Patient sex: F
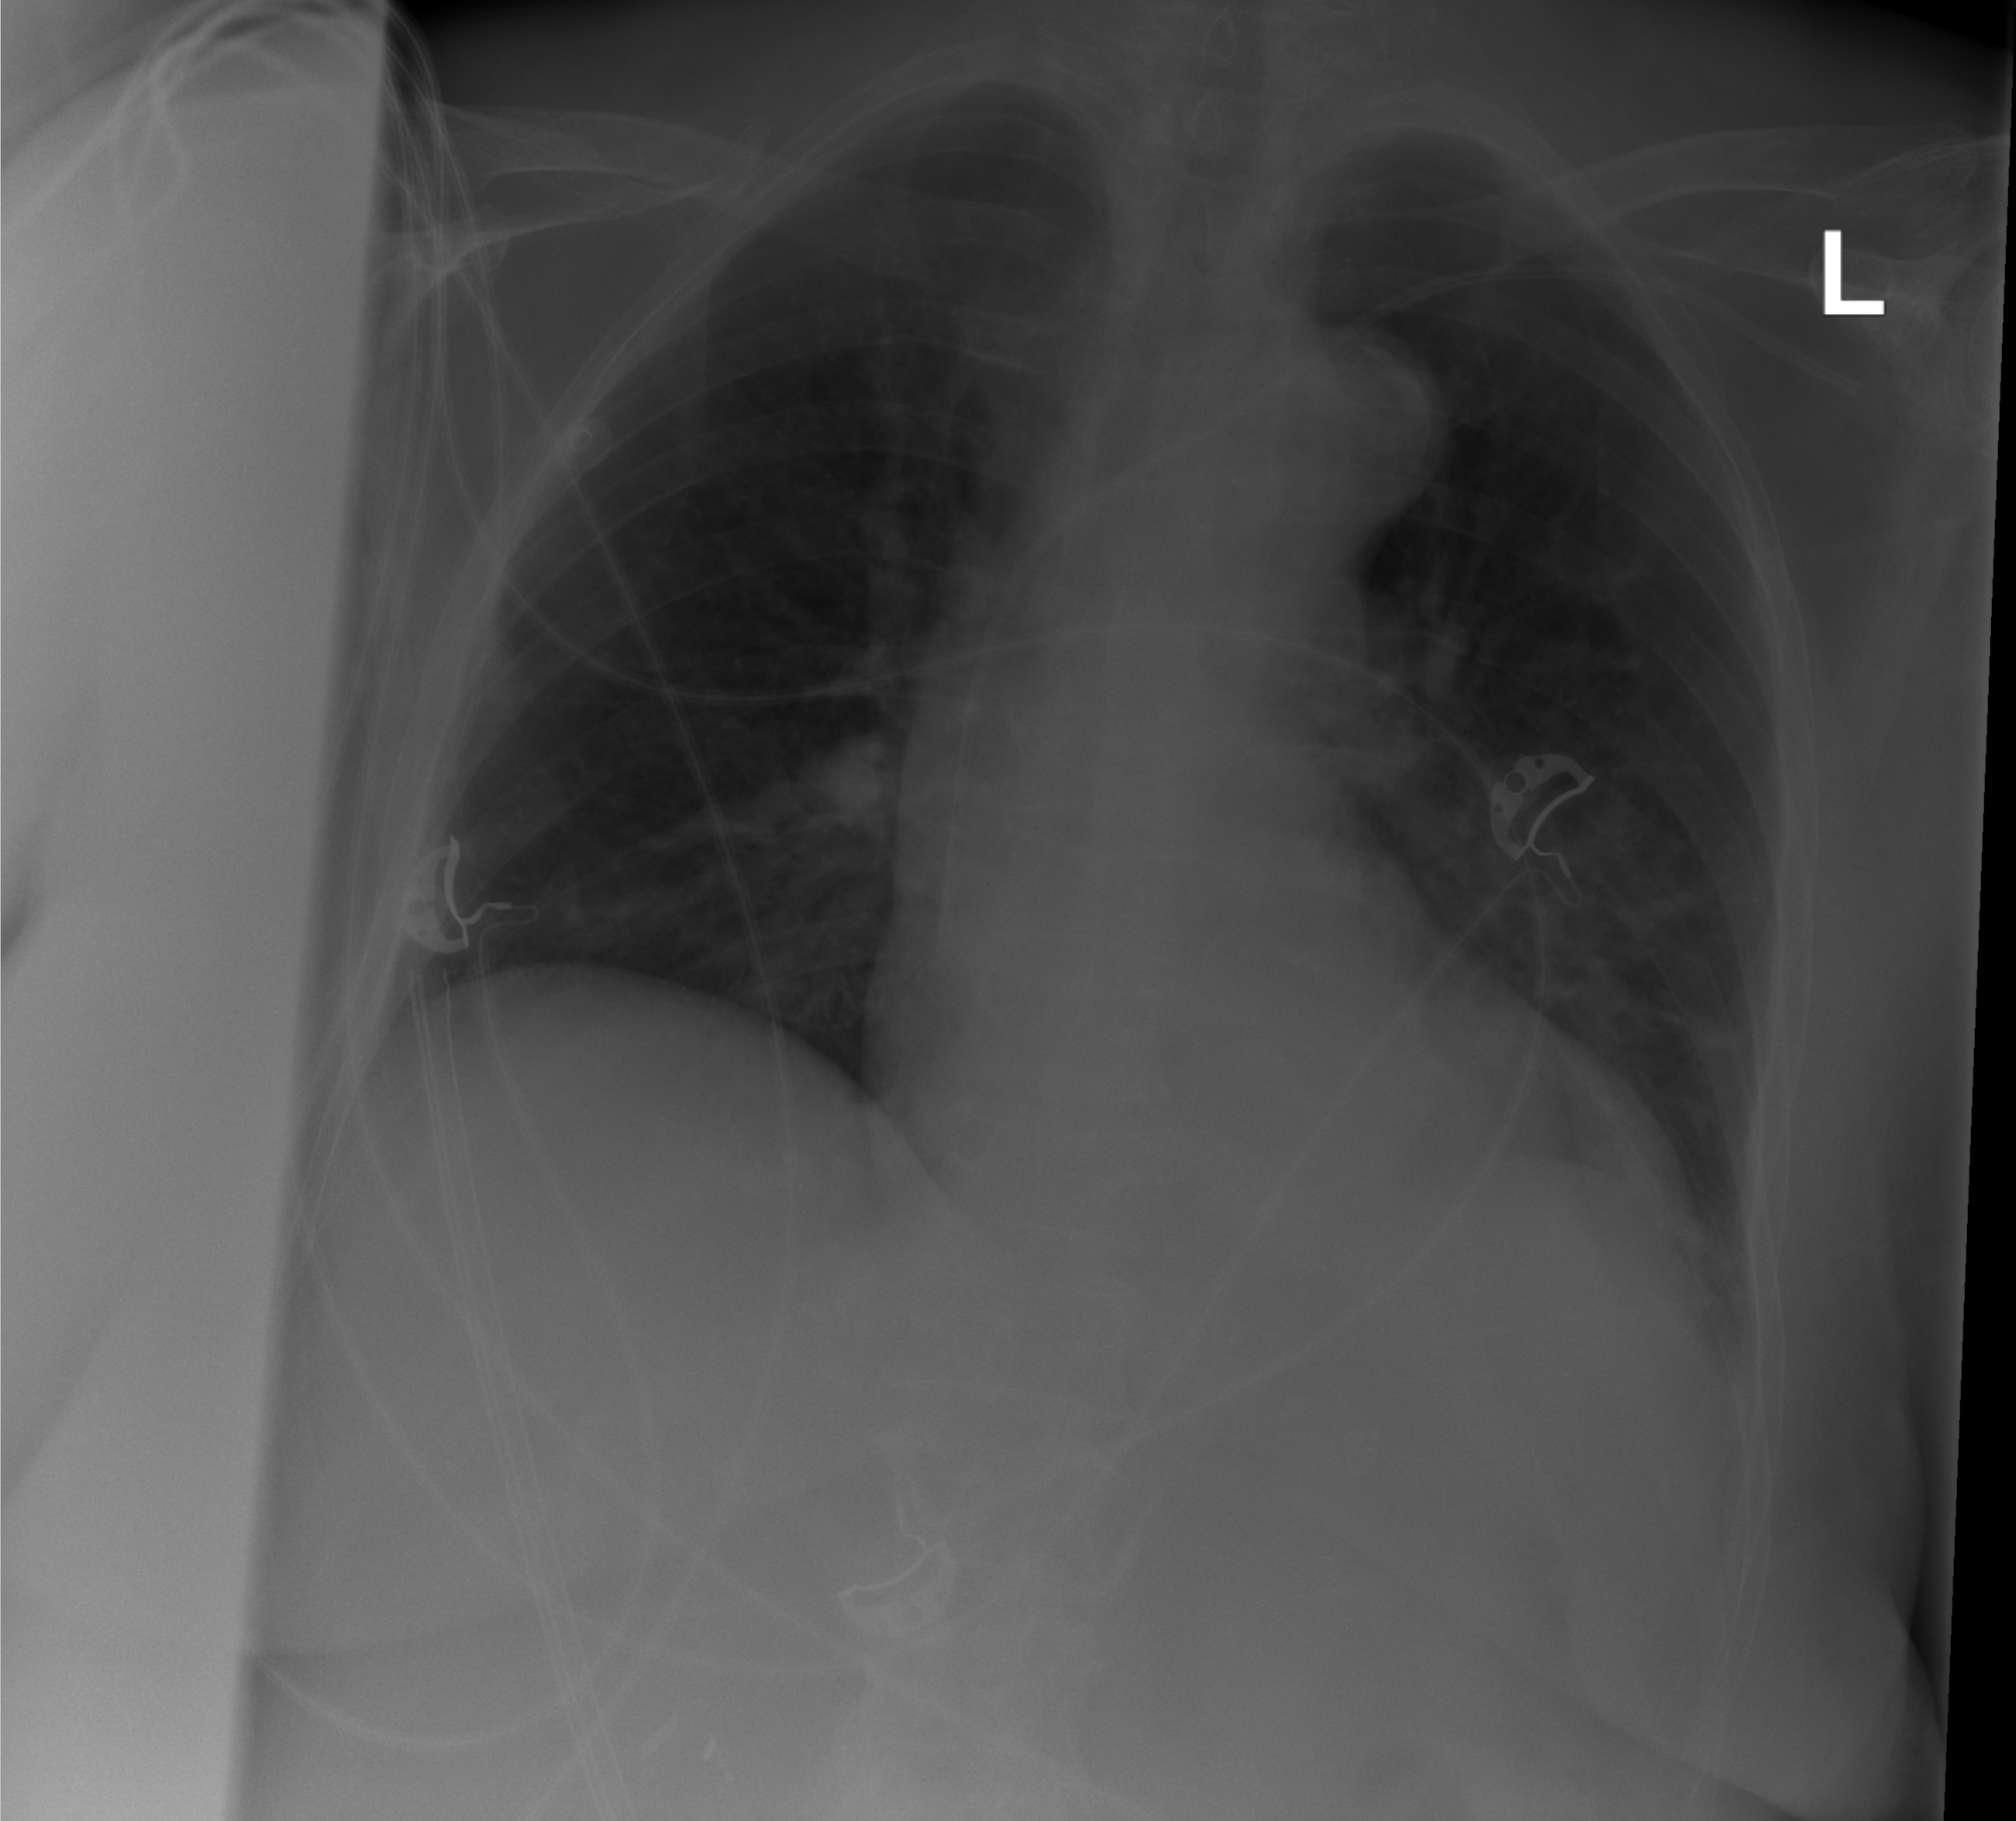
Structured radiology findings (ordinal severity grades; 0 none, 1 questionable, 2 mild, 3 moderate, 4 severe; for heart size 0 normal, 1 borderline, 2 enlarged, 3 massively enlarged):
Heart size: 2
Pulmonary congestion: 0
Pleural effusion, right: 0
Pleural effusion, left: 0
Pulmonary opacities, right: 0
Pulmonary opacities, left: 0
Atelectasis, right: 0
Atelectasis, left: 2